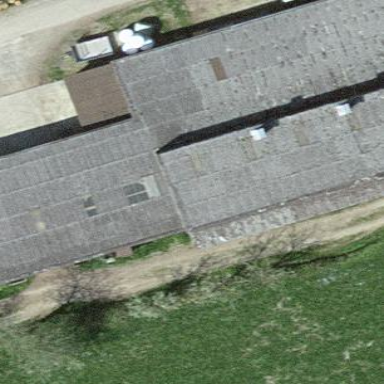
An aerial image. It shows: Sty building.